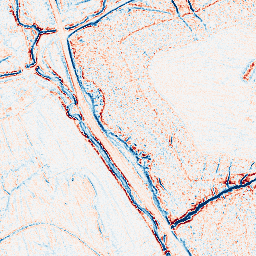
Category: edge_preserving
Decomposition family: anisotropic_diffusion
Decomposition parameters: iterations: 5
kappa: 100
gamma: 0.15
Upsampling method: quartic
Upsampling parameters: scale: 2
Upsampling scale: 2